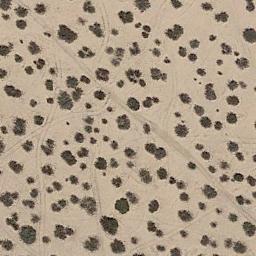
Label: chaparral